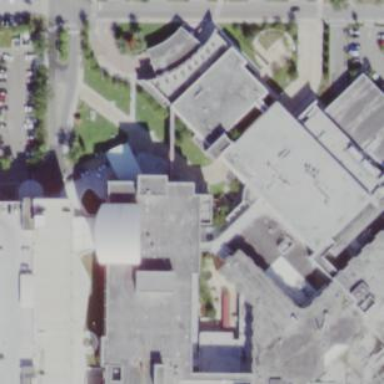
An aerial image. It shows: Hospital building.